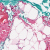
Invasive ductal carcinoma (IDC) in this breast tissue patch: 0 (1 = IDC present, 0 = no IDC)